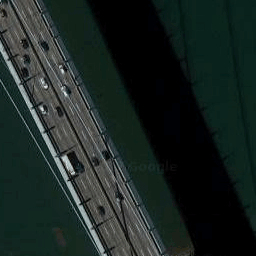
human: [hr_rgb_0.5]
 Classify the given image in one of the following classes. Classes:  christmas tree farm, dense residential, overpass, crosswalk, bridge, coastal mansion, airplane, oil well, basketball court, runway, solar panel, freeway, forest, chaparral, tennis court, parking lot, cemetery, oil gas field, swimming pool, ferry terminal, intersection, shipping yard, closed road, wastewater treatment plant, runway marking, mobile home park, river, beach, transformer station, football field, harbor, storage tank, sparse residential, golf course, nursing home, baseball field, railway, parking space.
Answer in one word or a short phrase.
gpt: bridge